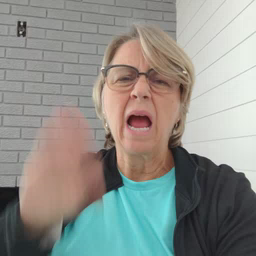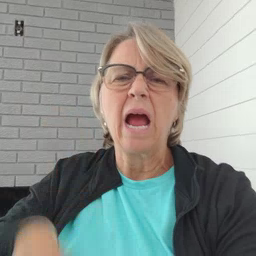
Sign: bad